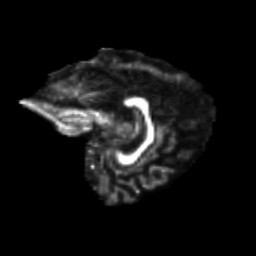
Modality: FA
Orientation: sagittal
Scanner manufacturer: siemens
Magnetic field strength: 3 T
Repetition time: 9.2 s
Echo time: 0.084 s